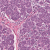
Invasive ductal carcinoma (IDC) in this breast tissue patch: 0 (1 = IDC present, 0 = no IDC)